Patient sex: M
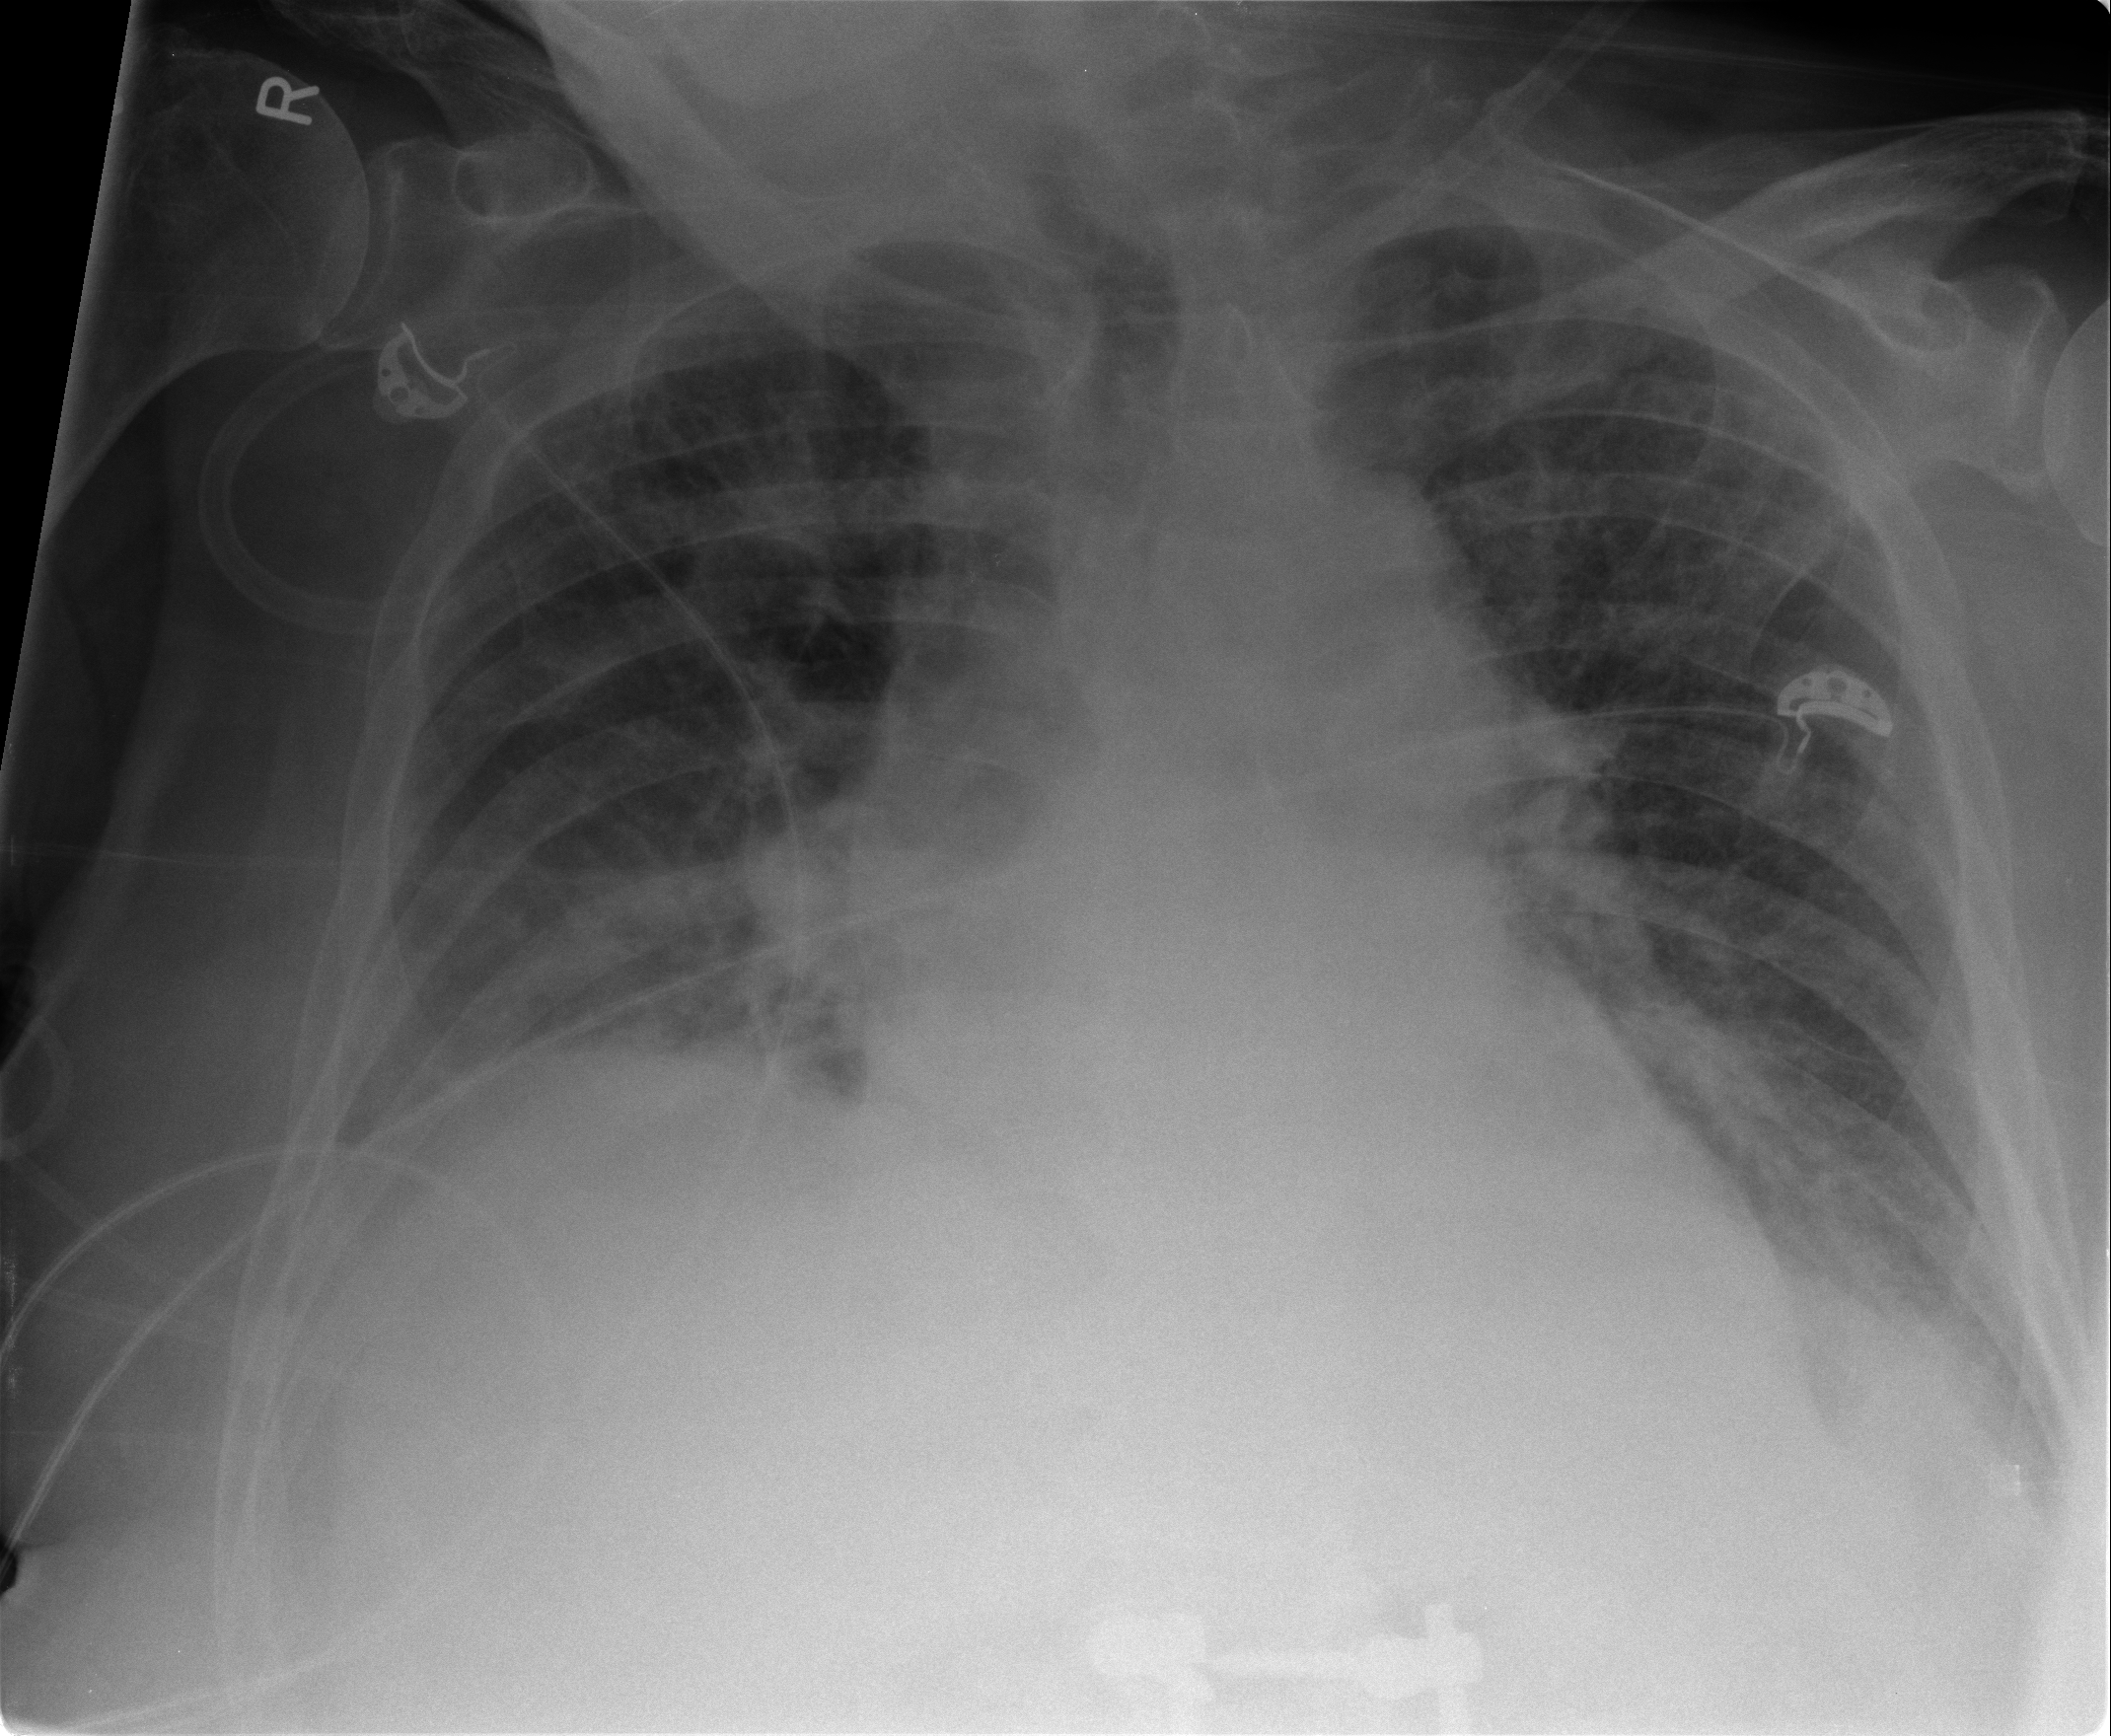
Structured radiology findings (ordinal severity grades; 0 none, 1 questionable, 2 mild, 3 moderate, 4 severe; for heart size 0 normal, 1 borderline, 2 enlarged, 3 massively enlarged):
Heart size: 2
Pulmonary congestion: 3
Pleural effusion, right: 1
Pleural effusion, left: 1
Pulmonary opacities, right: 1
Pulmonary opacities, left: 2
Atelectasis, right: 2
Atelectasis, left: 1